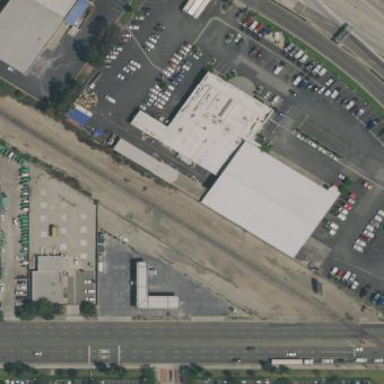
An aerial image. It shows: Commercial building.